Brain MRI, t1w sequence, axial 2D slice.
Patient: age 45, sex F, weight 90 kg, height 1.9 m
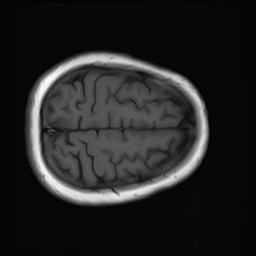